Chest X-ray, AP view. Patient: 37 years old, sex F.
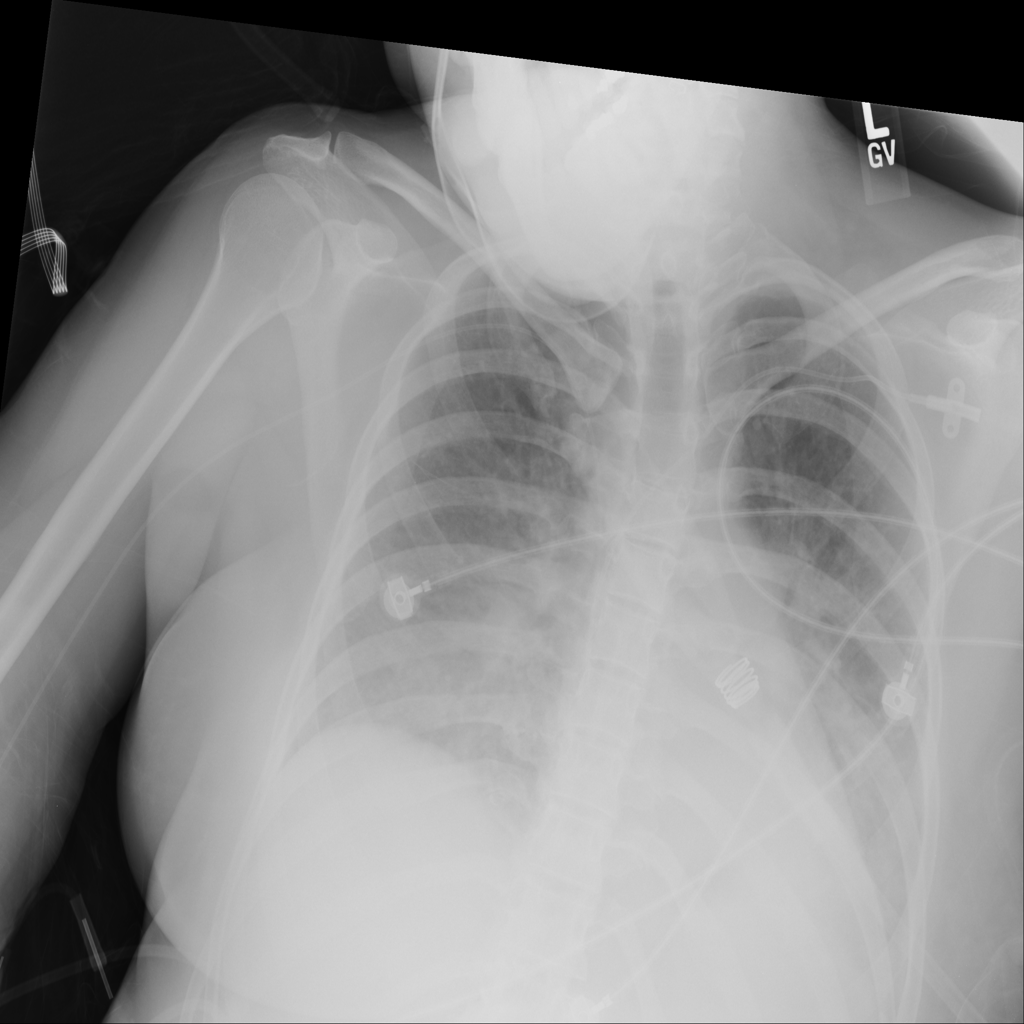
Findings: No Finding